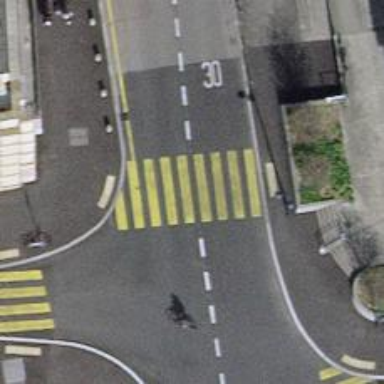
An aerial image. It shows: Crossing with traffic signals.